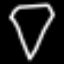
Label: diamond